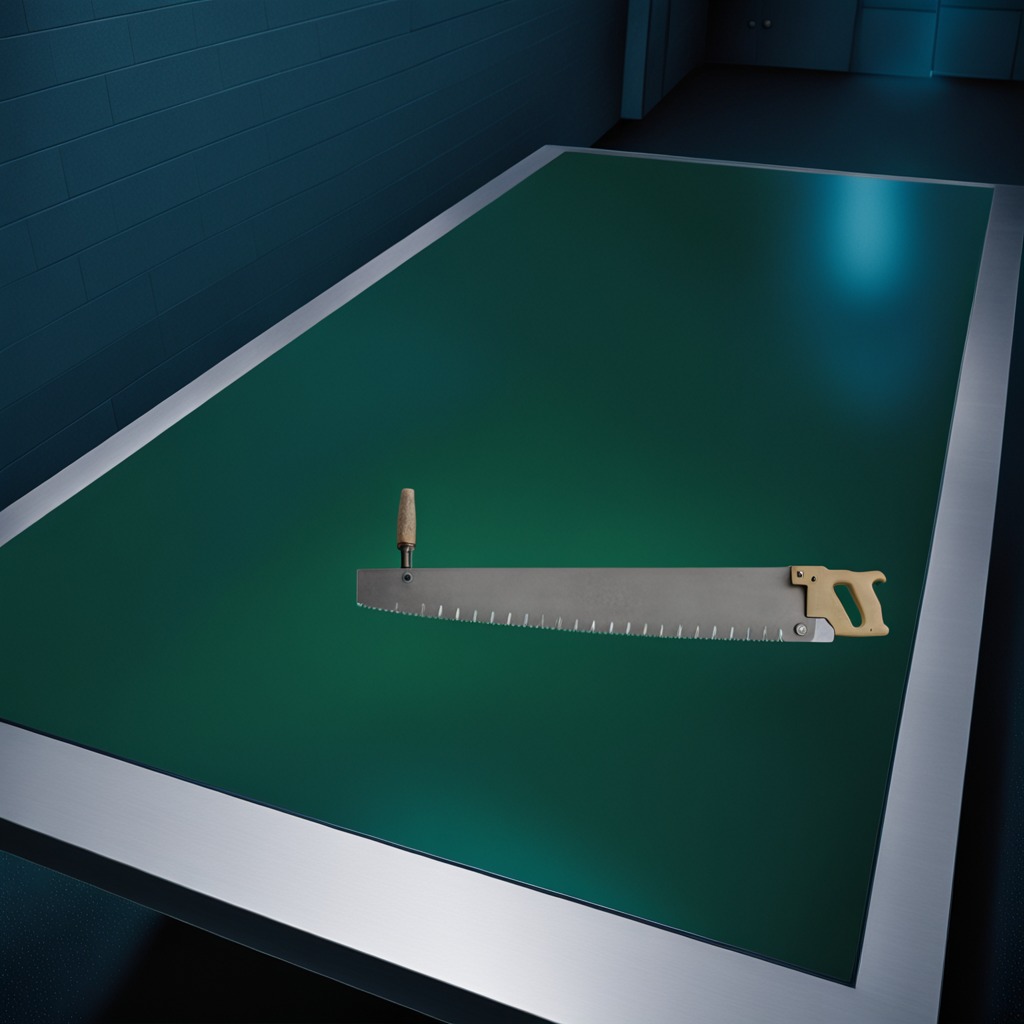
A metal saw is lying on a clean empty table in a railway signal maintenance room.